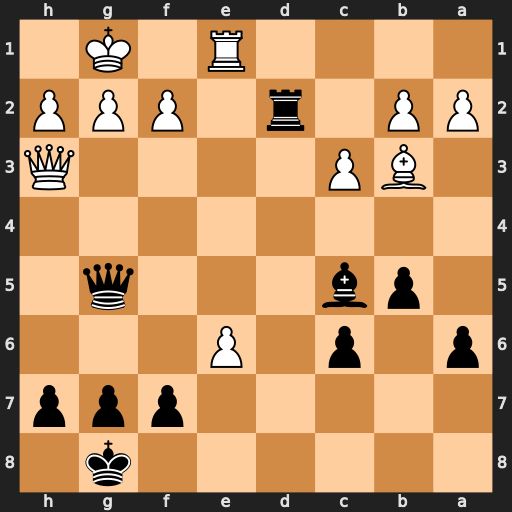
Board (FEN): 6k1/5ppp/p1p1P3/1pb3q1/8/1BP4Q/PP1r1PPP/4R1K1
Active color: b
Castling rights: -
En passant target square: -
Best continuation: Bxf2+ Kf1 Bxe1 exf7+ Kf8